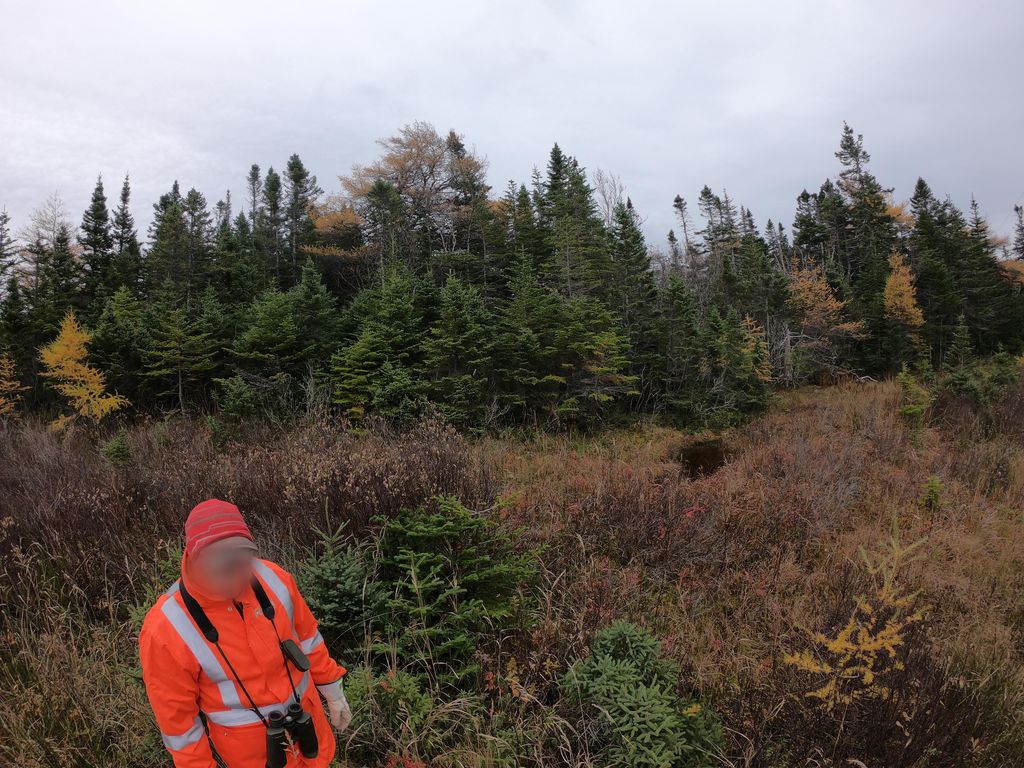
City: st_johns